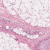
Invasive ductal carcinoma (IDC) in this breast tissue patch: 0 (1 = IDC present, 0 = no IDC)